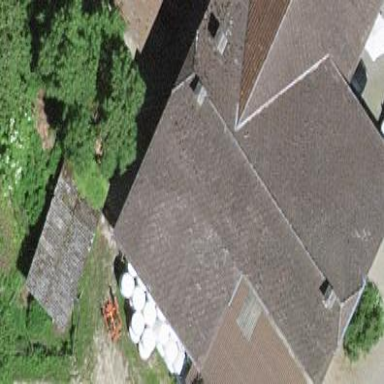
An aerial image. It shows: Farm building.